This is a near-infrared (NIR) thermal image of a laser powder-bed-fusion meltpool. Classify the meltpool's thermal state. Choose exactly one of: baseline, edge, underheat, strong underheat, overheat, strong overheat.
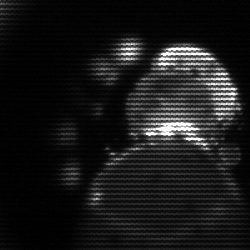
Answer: edge